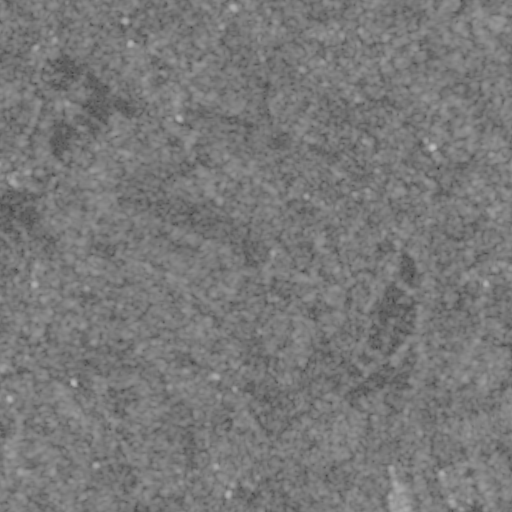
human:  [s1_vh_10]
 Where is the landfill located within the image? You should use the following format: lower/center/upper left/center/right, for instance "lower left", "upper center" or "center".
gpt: The landfill is located in the upper right of the image.
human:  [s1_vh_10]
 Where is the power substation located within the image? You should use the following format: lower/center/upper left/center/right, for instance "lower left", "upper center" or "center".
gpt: The power substation is located in the lower right of the image.
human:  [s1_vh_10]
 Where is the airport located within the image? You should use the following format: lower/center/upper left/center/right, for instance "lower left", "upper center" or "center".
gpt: There is no airport in the image.

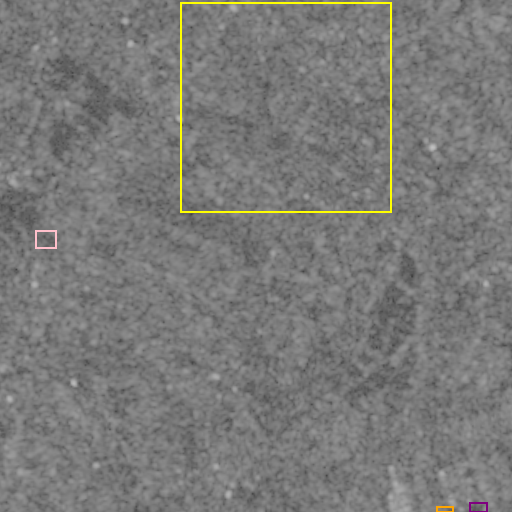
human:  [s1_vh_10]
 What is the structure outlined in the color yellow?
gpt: The structure outlined in yellow is a crop field.
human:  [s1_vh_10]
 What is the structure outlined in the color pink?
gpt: The structure outlined in pink is a park.
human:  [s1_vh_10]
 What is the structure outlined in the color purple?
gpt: The structure outlined in purple is a parking lot.
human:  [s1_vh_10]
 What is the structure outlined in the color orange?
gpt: The structure outlined in orange is a power substation.
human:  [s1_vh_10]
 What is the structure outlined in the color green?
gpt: There is no green outline.